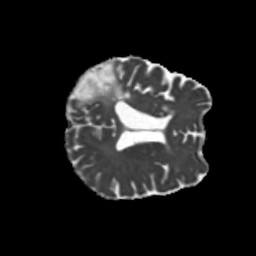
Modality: MD
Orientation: axial
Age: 68
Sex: female
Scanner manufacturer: siemens
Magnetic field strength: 3 T
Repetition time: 5.25 s
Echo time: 0.08 s